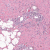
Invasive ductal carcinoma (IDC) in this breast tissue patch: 0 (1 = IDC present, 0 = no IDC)